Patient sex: F
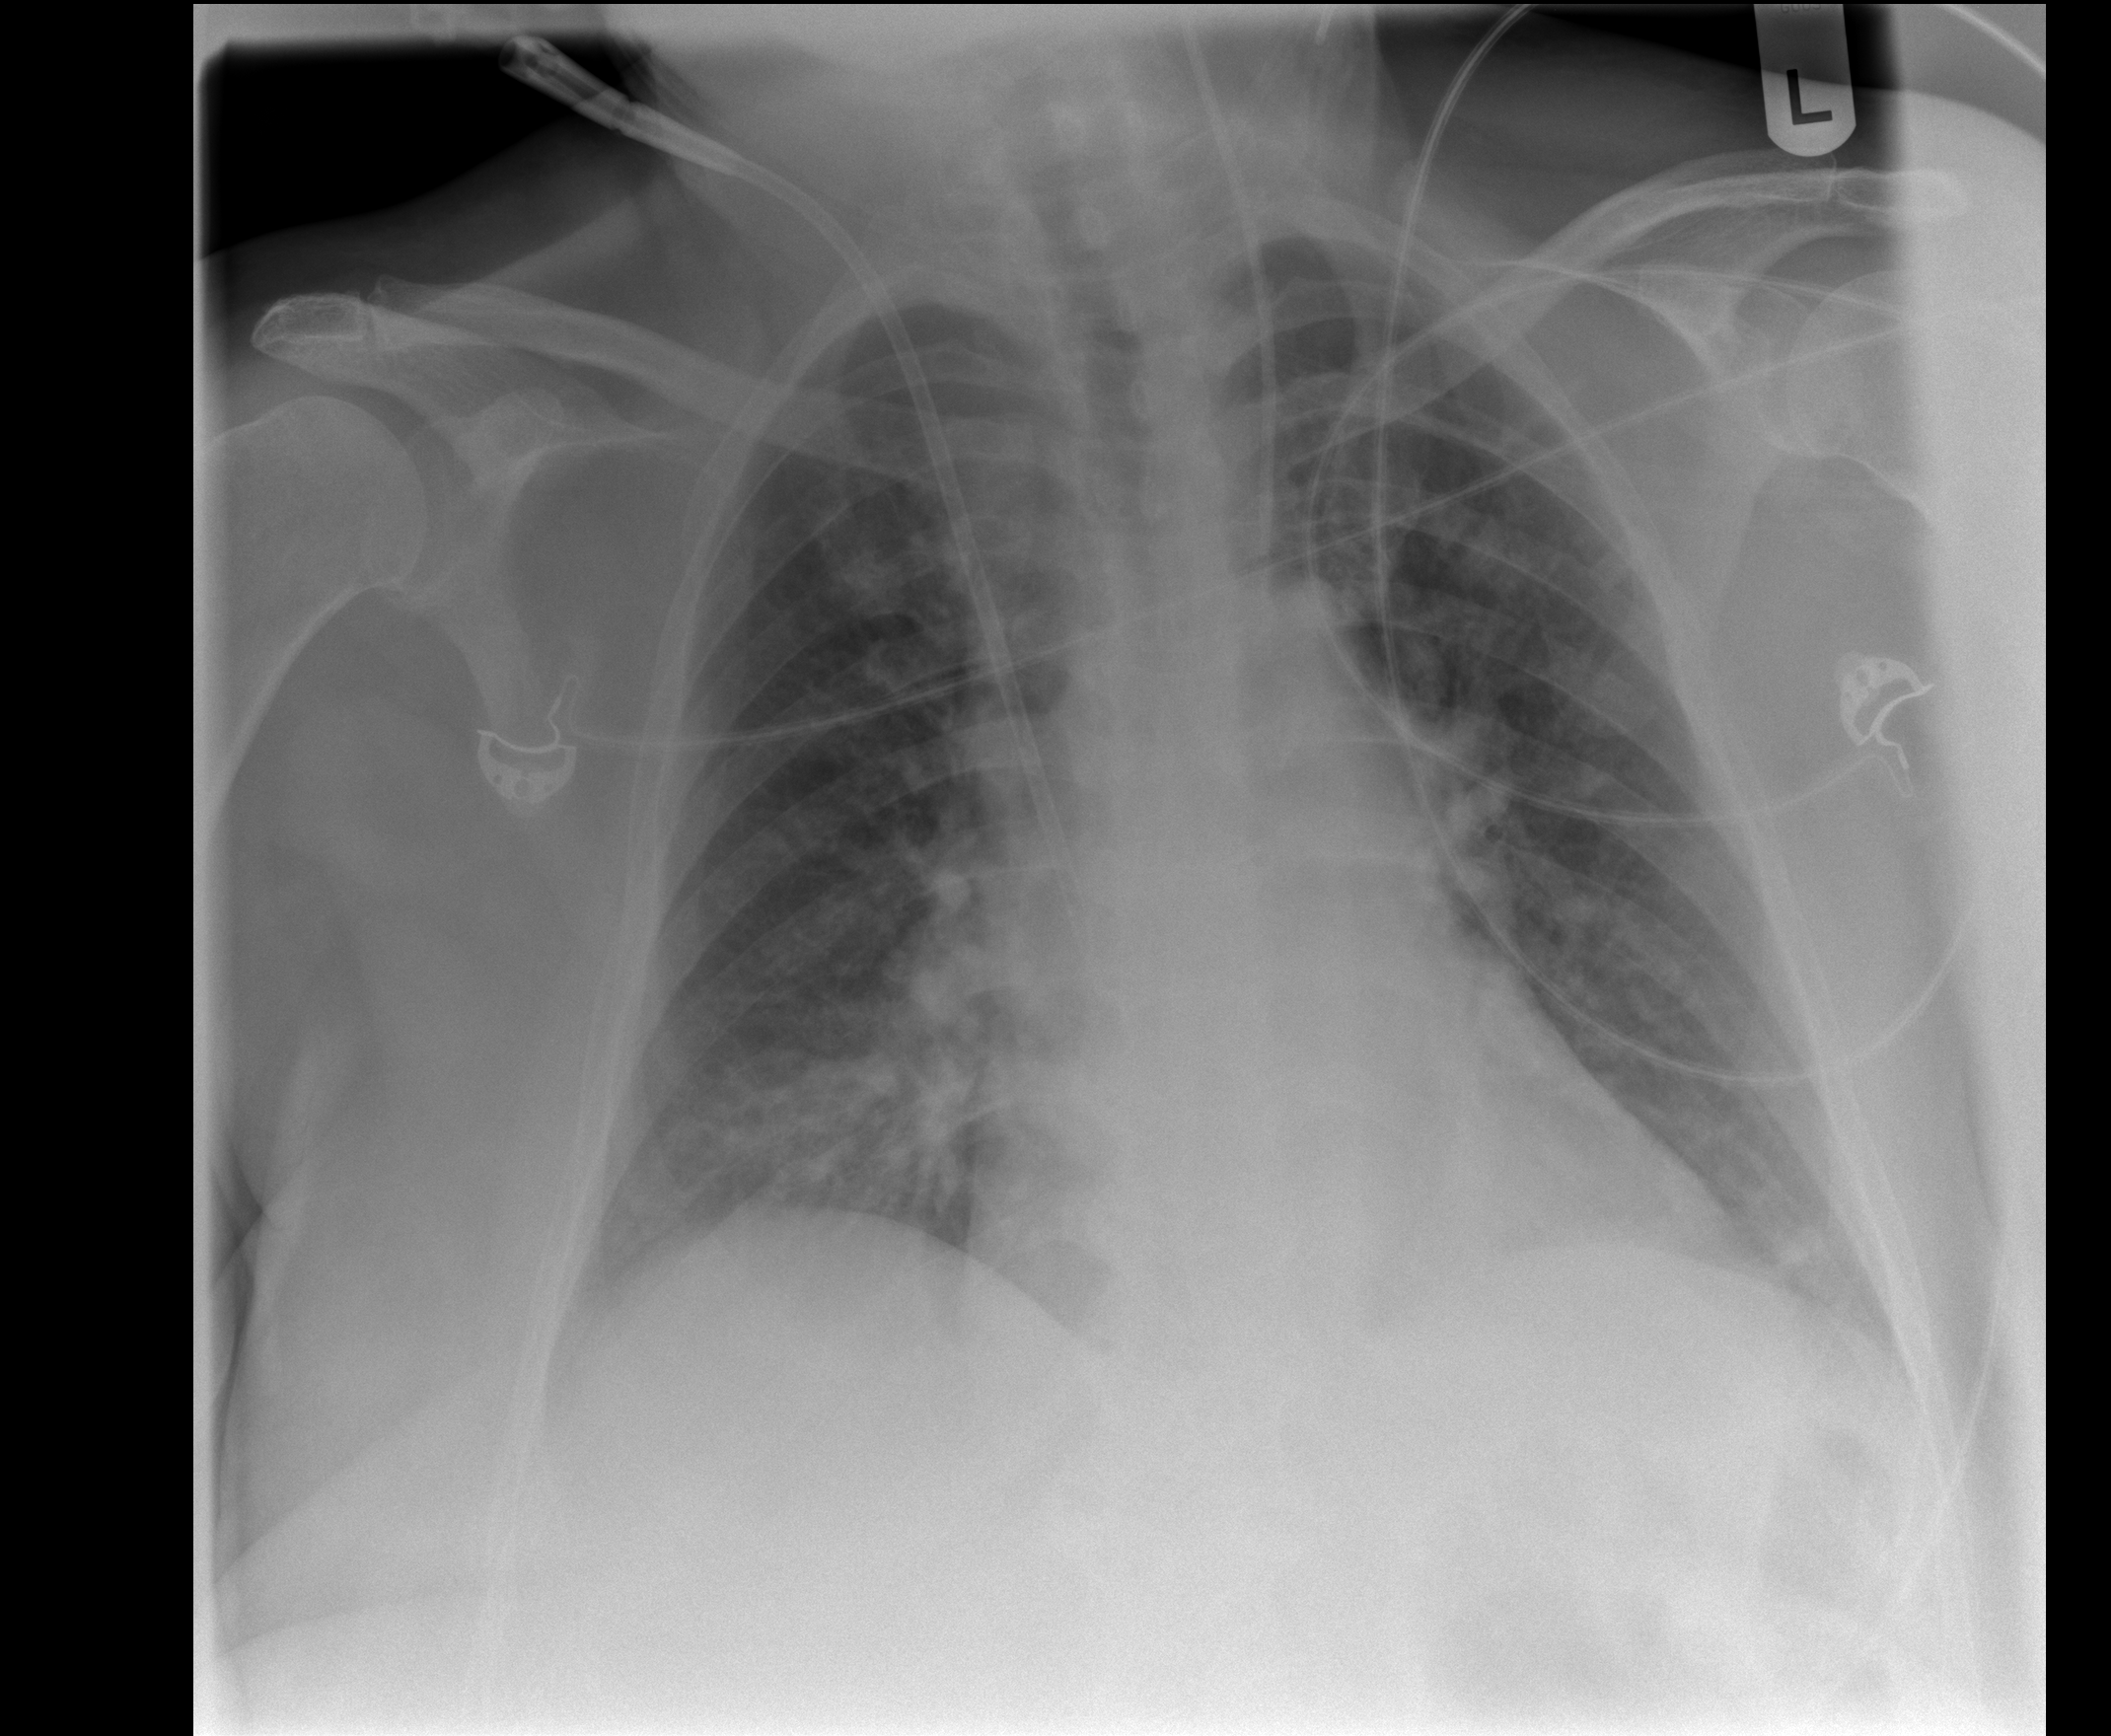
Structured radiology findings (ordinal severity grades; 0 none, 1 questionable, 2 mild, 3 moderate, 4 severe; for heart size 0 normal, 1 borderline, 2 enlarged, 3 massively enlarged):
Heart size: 2
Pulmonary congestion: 2
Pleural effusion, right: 1
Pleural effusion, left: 1
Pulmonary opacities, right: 2
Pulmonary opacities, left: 1
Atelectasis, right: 2
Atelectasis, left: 0